Question: So I am having a problem learning how to use AJAX and JSON to retrieve weather information from <URL> and placing the information into a paragraph in an HTML page.
I found this piece of code <URL> which briefly outlines what I need to do, but I don't want JavaScript alerts, and I can't seem to get it working.
My webpage currently looks like this:

And the code for that is here:
'''
<!DOCTYPE html>
<html>
<script>
function getWeather()
{
$(document).ready(function(){
$.getJSON("http://api.openweathermap.org/data/2.5/weather?zip=02878,us",function(result){
var message = ("Weather: "+ result.weather[0].main);
});
});
}
document.write(getWeather().message);
</script>
<head>
<style>
firstDay {
position: absolute;
left: 10px;
top: 100px;
border-radius: 25px;
background: #8AC007;
padding: 20px;
width: 300px;
height: 550px;
}
</style>
</head>
<body>
<firstDay> <center> <u> <h1> Today </center> </u> </h1>
<p> Weather here </p>
</firstDay>
</body>
</html>
'''
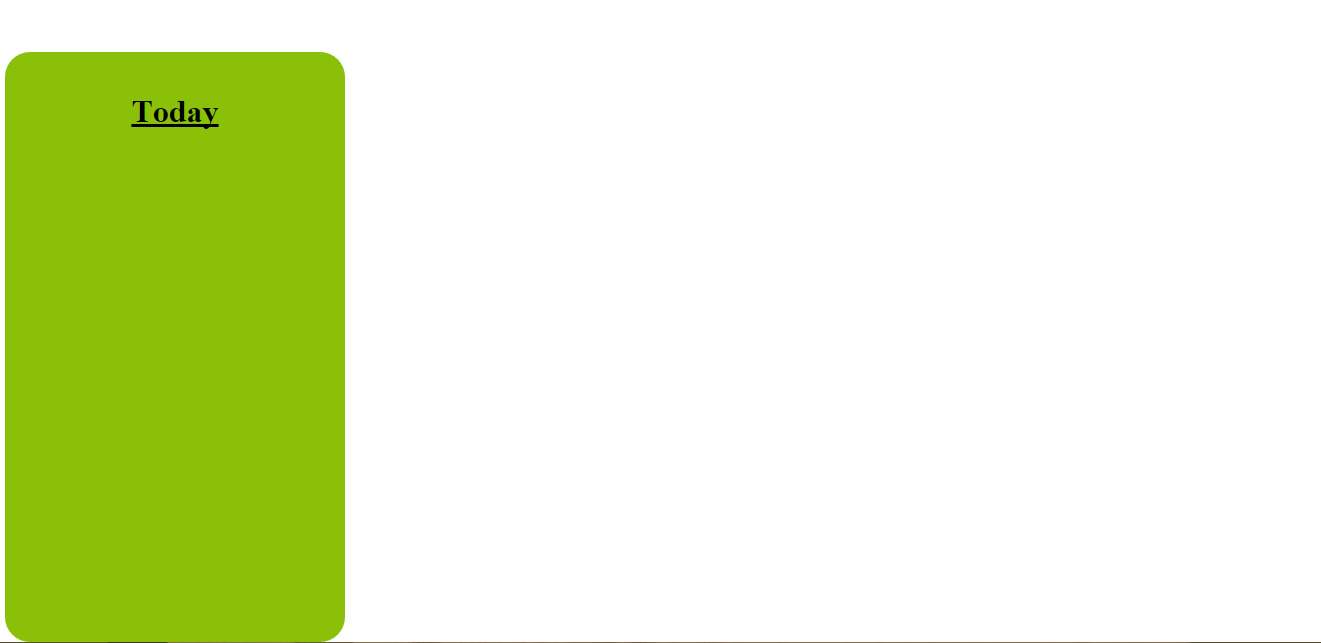
Answer: jQuery's 'append()' is your friend: <URL>
Instead of 'document.write()', just do something like:
'''
$(document).ready(function(){
$.getJSON("http://api.openweathermap.org/data/2.5/weather?zip=02878,us",function(result){
var message = ("Weather: "+ result.weather[0].main);
$('firstDay h1').append(message);
});
});
'''